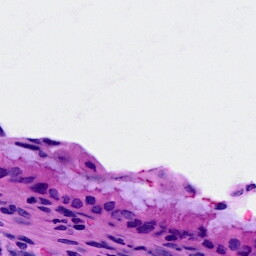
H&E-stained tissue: Cervix